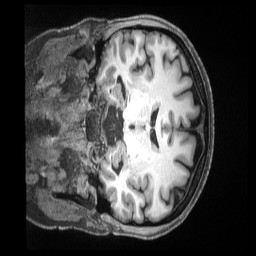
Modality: T1w
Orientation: coronal
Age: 45
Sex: female
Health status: ill
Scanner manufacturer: siemens
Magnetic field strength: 3 T
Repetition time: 2.5 s
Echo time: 0.00181 s